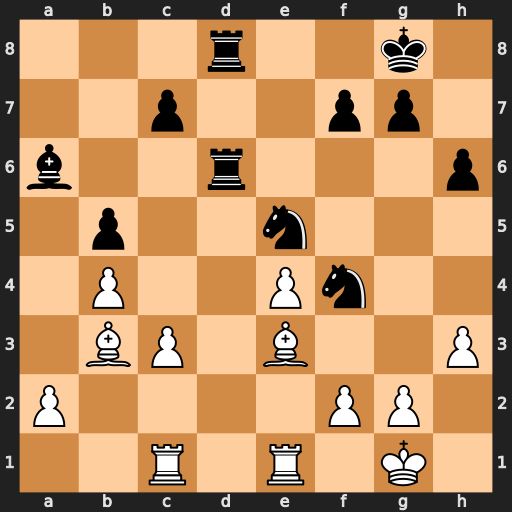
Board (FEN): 3r2k1/2p2pp1/b2r3p/1p2n3/1P2Pn2/1BP1B2P/P4PP1/2R1R1K1
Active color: w
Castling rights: -
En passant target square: -
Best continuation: Bxf4 Nd3 Bxd6